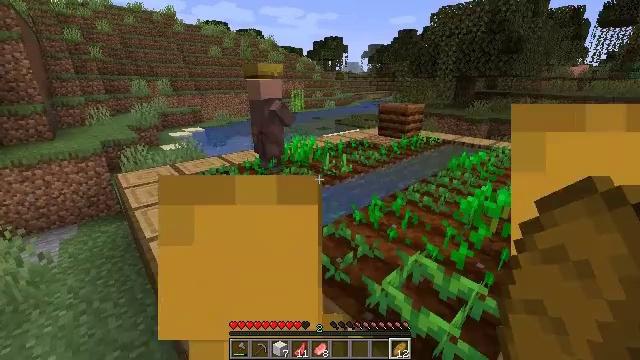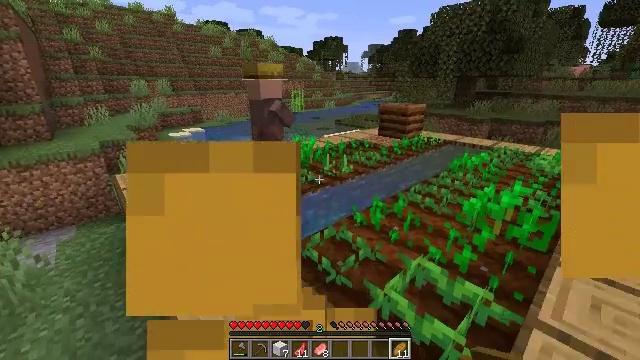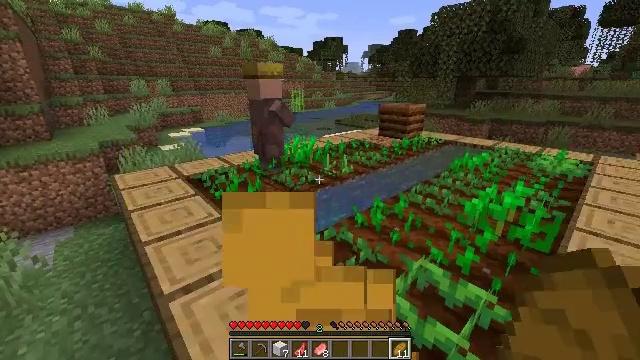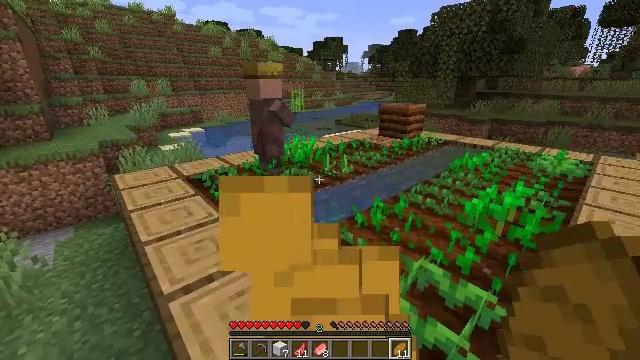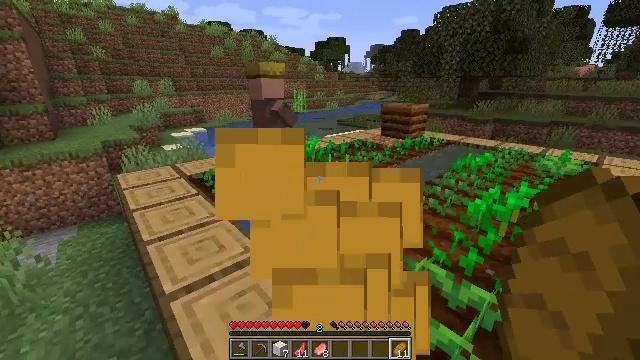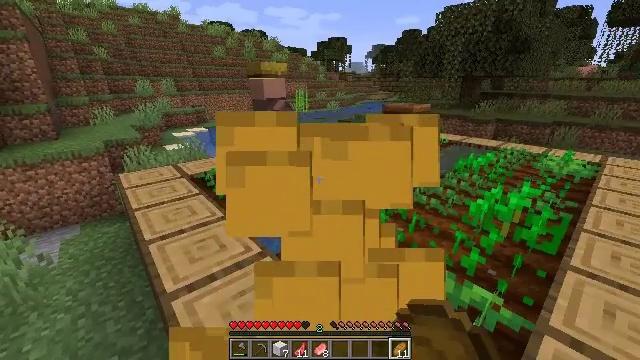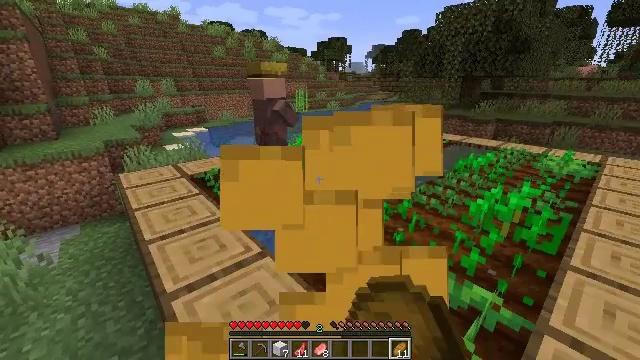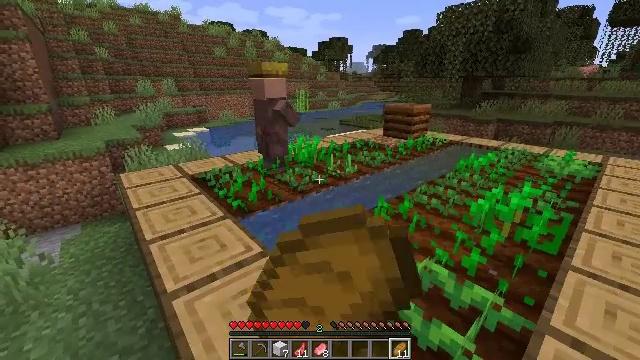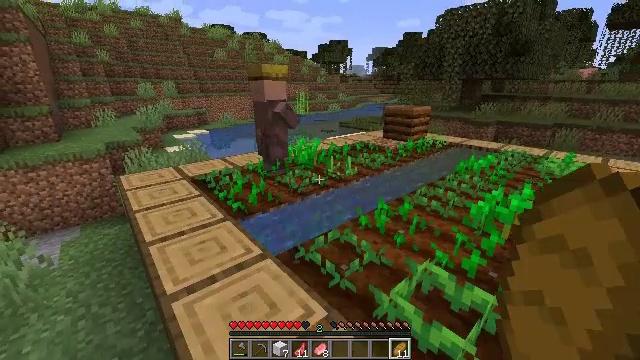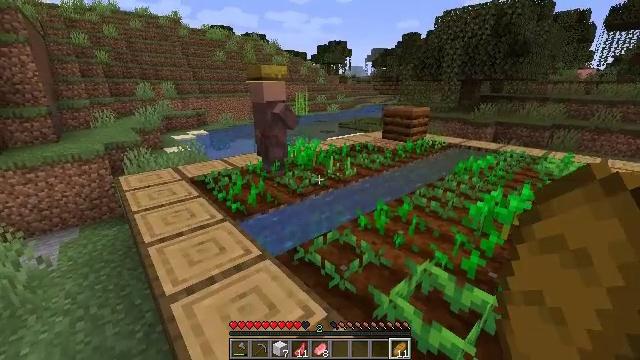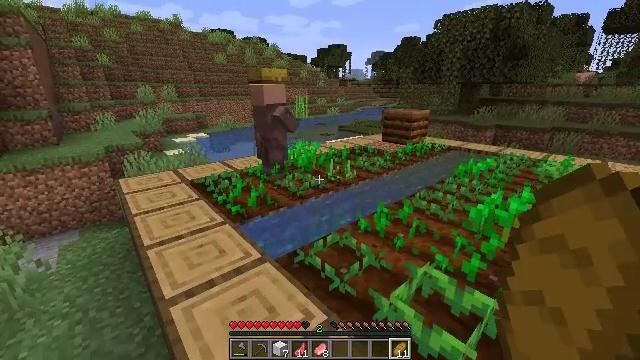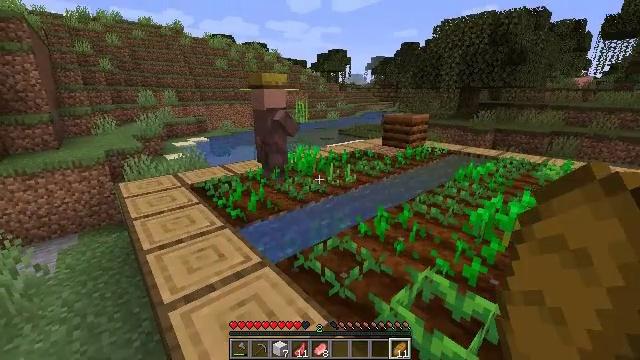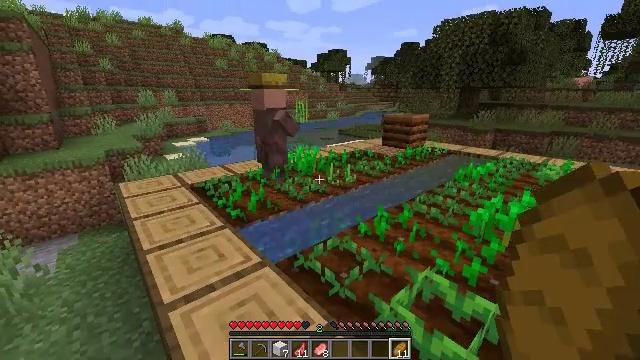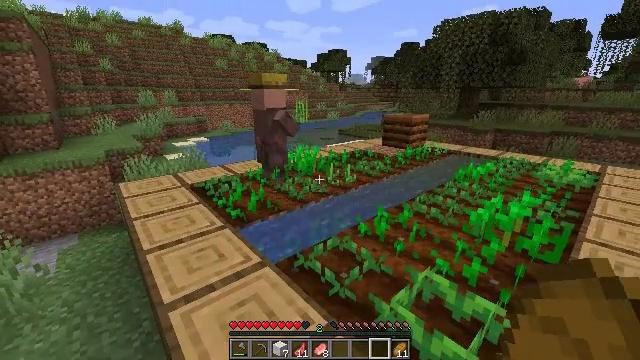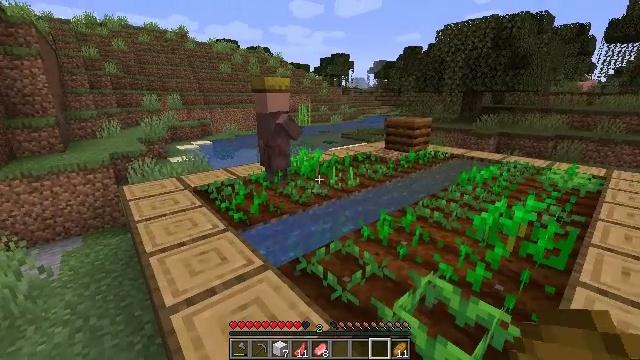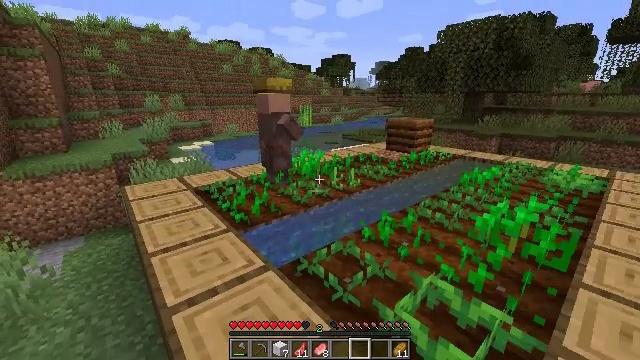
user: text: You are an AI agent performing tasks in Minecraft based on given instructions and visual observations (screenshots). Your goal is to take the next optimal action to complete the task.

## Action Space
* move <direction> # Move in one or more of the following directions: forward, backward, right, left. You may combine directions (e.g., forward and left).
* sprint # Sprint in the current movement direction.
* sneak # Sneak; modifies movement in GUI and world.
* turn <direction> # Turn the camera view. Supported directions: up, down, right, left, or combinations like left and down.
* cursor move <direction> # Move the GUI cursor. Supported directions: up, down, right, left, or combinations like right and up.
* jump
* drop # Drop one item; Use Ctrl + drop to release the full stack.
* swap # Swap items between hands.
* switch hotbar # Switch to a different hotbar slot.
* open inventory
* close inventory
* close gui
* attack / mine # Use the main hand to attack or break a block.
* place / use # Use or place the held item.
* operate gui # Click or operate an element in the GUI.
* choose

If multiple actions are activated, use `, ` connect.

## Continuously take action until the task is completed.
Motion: motion action
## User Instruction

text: Make some bread using three wheat.
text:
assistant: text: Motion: use / place
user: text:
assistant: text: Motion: use / place
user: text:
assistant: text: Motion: use / place
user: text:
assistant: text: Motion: use / place
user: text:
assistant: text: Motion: use / place
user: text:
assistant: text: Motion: use / place
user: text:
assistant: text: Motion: use / place
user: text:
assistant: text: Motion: no_op
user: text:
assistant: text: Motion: no_op
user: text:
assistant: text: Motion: no_op
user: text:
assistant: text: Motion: no_op
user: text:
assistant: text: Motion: no_op
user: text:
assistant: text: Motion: no_op
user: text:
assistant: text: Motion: no_op
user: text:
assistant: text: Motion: no_op
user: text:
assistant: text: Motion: no_op
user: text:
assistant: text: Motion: move forward
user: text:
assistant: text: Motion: move forward
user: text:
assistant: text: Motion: move forward
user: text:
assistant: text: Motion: move forward and move left, turn up
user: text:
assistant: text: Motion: move forward and move left
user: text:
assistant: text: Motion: move forward and move left
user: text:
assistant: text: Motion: move forward and move left
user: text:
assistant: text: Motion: move forward and move left
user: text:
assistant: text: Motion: move forward and move left, turn right and up
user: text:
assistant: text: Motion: move forward and move left, turn right and up
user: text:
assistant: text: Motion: move forward and move left, turn right
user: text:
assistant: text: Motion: move forward
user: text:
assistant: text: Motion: move forward, turn up
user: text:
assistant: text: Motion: use / place